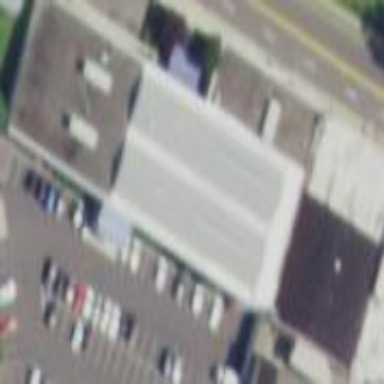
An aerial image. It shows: Commercial building.